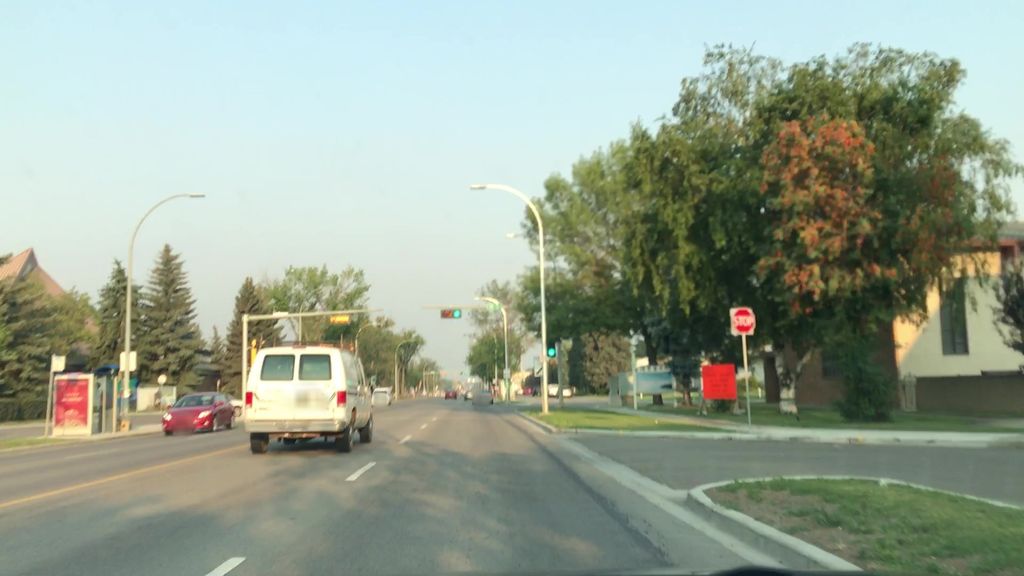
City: edmonton